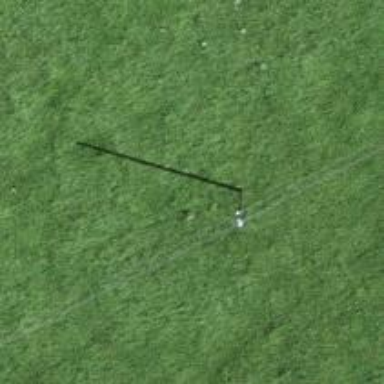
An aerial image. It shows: Power pole.